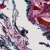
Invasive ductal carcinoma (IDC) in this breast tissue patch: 0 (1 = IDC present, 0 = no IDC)